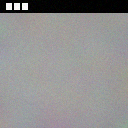
Screen state: on